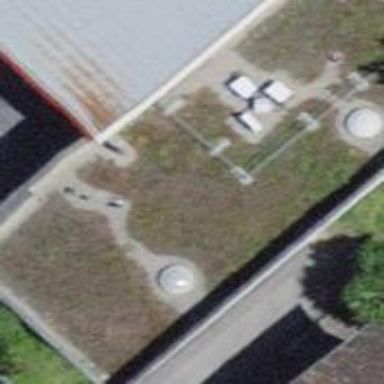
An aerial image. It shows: Car wash facility.